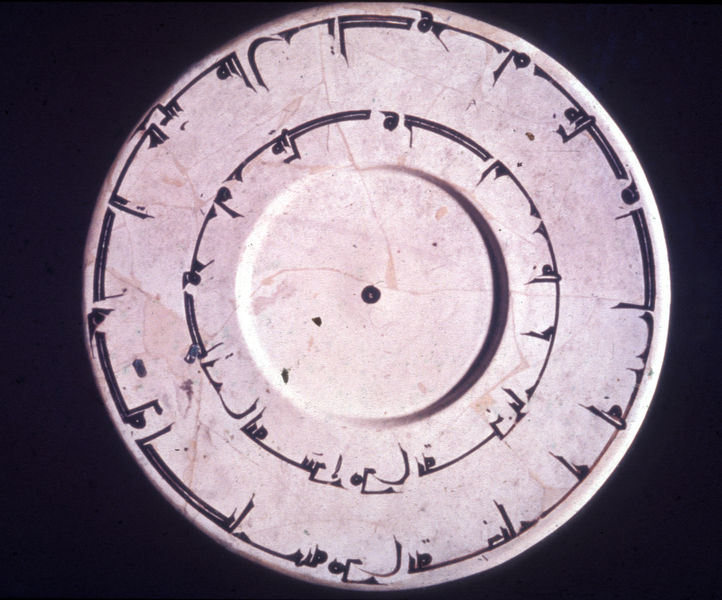
Titel: Teller aus Nishapur
Künstler: unbekannt
Standort: Washington
Institution: Freer Gallery of Art
Schlagwörter: blau, gott, schatten, weiß, hell, licht, marmor, mitte, schwarz, zeichen, muster, ornament, schale, stein, teller, flach, verbindung, rosa, alltag, kreis, rund, keramik, ton, sprung, japan, schrift, lampenschirm, venedig, fahne, risse, lila, violett, linien, schriftzug, rand, essen, tafel, symmetrie, einheit, verzierung, uhr, tasse, platte, schriftzeichen, bemalt, foto, fotografie, photographie, harmonie, medaillon, porzellan, orient, orientalisch, linie, geschirr, scheibe, service, text, punkt, kreise, tupfen, gebet, photo, reihen, china, geometrisch, zacken, arabisch, farbfoto, zentrum, höfisch, mittelpunkt, bemalung, mittelfeld, doppelkreis, objekt, riß, vertieft, rein, glasur, konzentrisch, arabien, islam, gebrannt, vertiefung, zerbrochen, ros, zierleiste, eins, scherben, fayence, getöpfert, tief, lehre, beschriftet, schlichtheit, umschrift, kalligraphie, brüche, abstand, geklebt, hebräisch, sprünge, gebrochen, speise, islamisch, byzanz, morgenland, naher osten, sequenz, iran, gnade, blu, kalligrafie, koran, osmanisches reich, gekittet, restauriert, geflickt, aesthetik, alles, arabiscch, assyrisch, bewusstsein, bildschrift, dankbarkeit, einkerbung, ganzheit, koranspuch, rhythmisch, sarazenen, spiritualität, ornemental, gus, rie, 1100, handelsrouten, ornamentale schrifg, ornamentale schrift